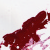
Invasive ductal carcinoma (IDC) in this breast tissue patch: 0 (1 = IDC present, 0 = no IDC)